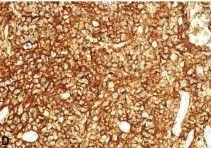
Histopathological assessment of the tumor. Immunohistochemistry displaying positivity for. CD138.
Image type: pathology (immunostaining)